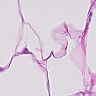
Metastatic tissue present: no